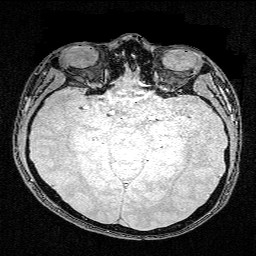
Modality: FLASH
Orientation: coronal
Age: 26
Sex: male